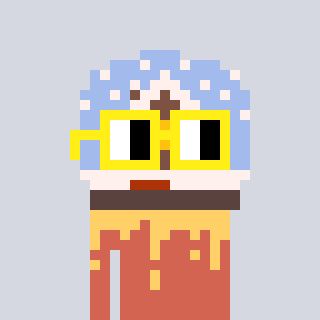
a pixel art character with square yellow glasses, a snow globe-shaped head and a peachy-colored body on a cool background